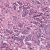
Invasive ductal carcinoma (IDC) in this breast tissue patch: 1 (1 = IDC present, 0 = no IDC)